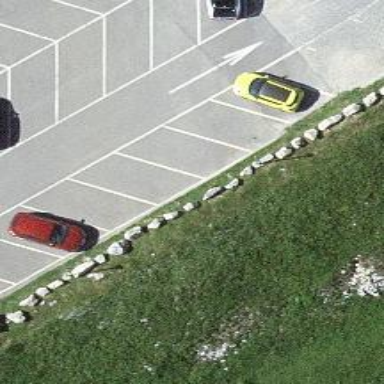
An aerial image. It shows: Block barrier.